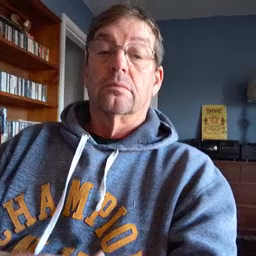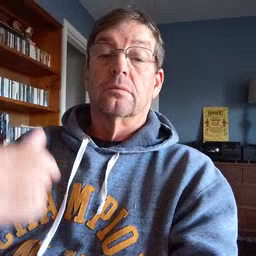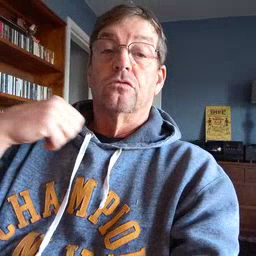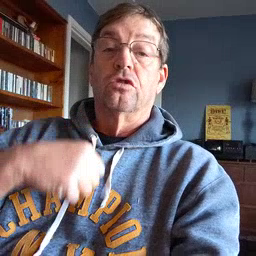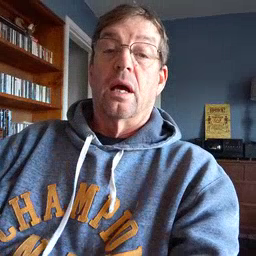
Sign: jacket